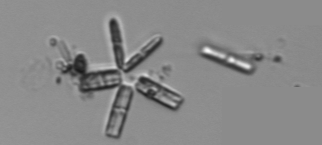
Label: Thalassionema